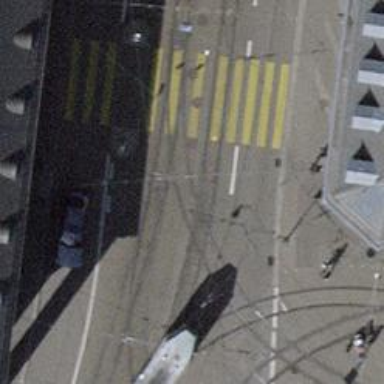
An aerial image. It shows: Railway crossing.